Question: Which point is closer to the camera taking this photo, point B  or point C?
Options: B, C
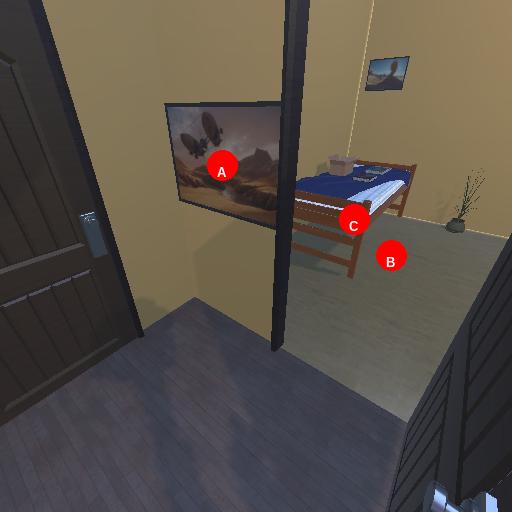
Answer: B